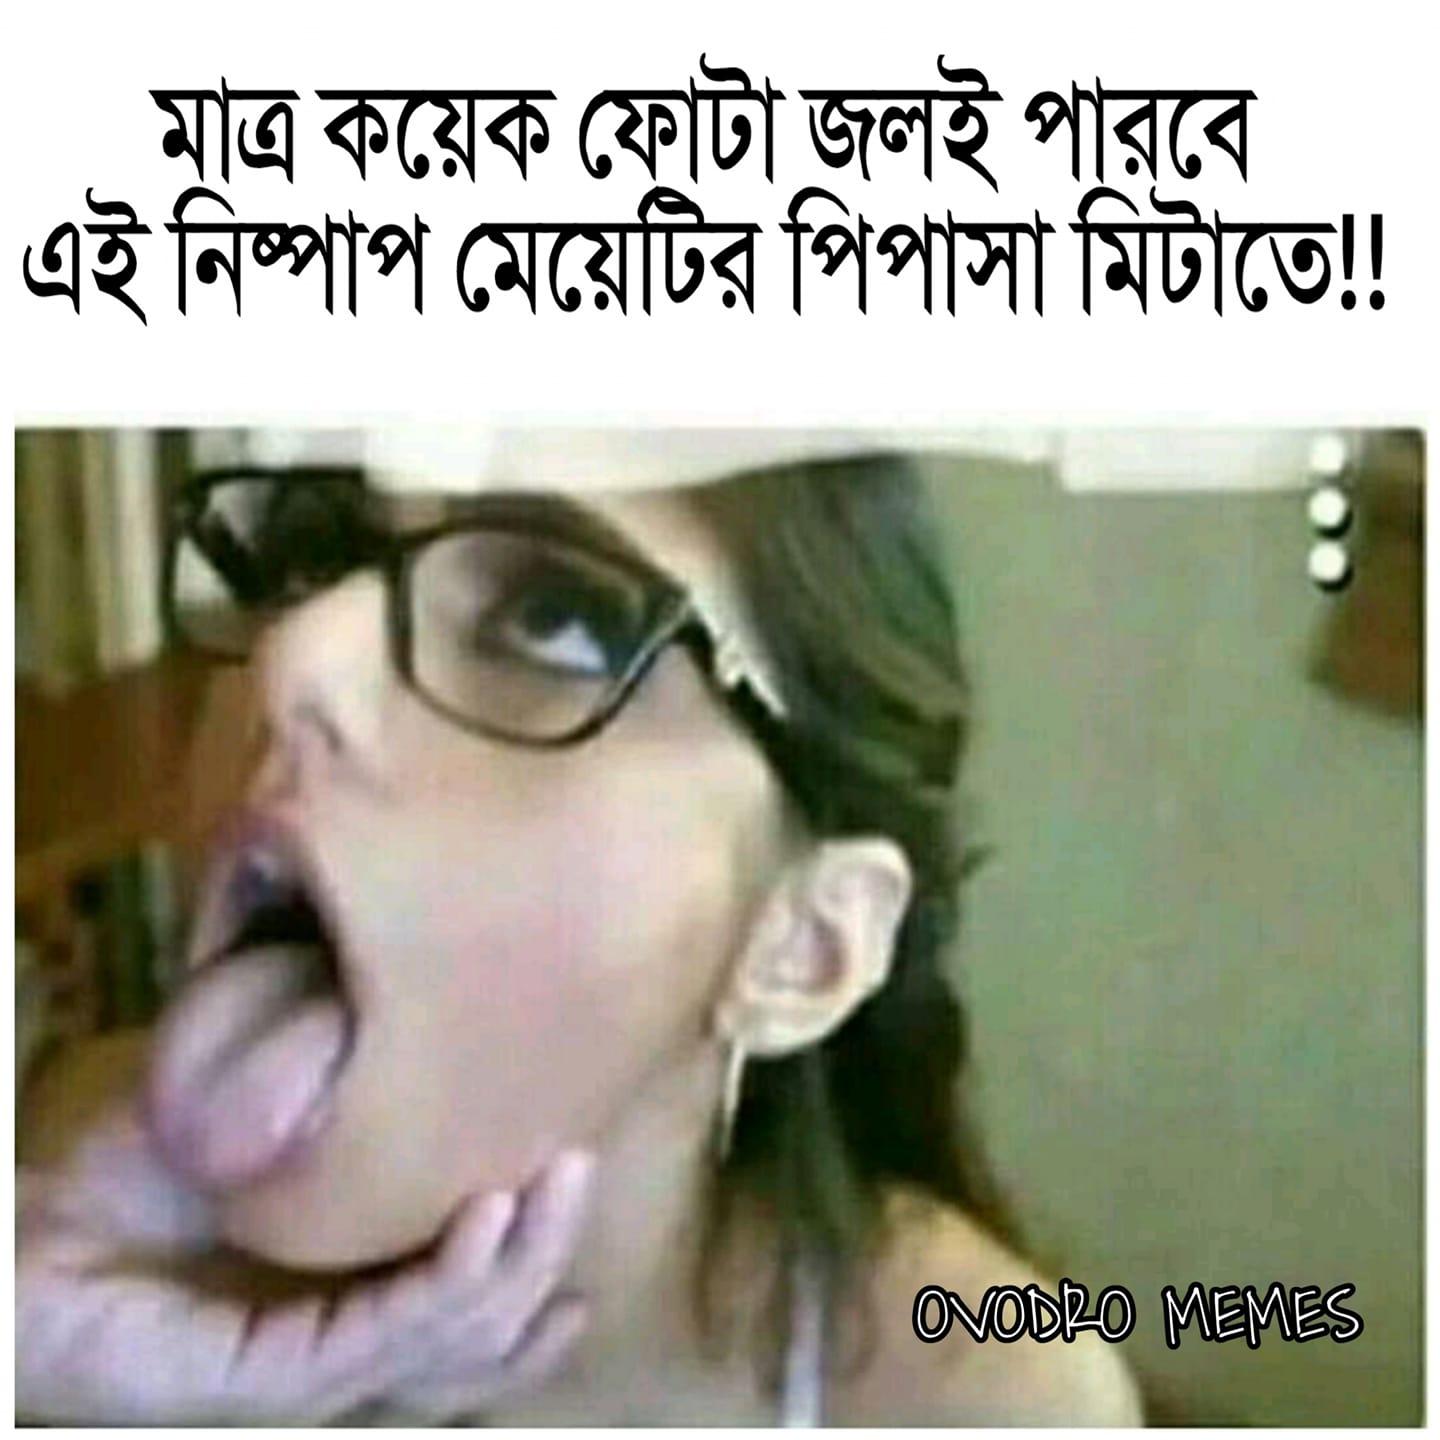
Caption: মাত্র কয়েক ফোটা জলই পারবে এই নিষ্পাপ মেয়েটির পিপাসা মিটাতে !!
Label: hate